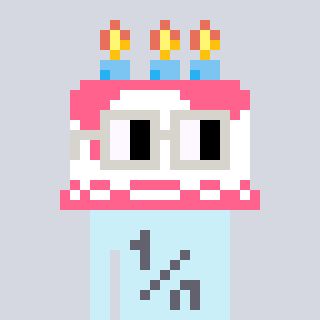
a pixel art character with square light gray glasses, a cake-shaped head and a cold-colored body on a cool background